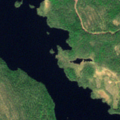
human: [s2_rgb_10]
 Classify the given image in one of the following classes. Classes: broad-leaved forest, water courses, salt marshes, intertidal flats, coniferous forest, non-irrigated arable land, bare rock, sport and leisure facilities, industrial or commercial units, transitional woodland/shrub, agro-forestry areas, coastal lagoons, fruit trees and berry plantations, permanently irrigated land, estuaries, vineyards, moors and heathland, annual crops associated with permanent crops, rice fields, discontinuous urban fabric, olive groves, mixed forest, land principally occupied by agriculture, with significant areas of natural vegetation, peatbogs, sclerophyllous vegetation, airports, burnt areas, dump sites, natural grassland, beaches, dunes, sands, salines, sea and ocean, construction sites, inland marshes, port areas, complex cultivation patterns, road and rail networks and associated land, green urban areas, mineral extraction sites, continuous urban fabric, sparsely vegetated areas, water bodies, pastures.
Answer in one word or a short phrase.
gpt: coniferous forest, water bodies